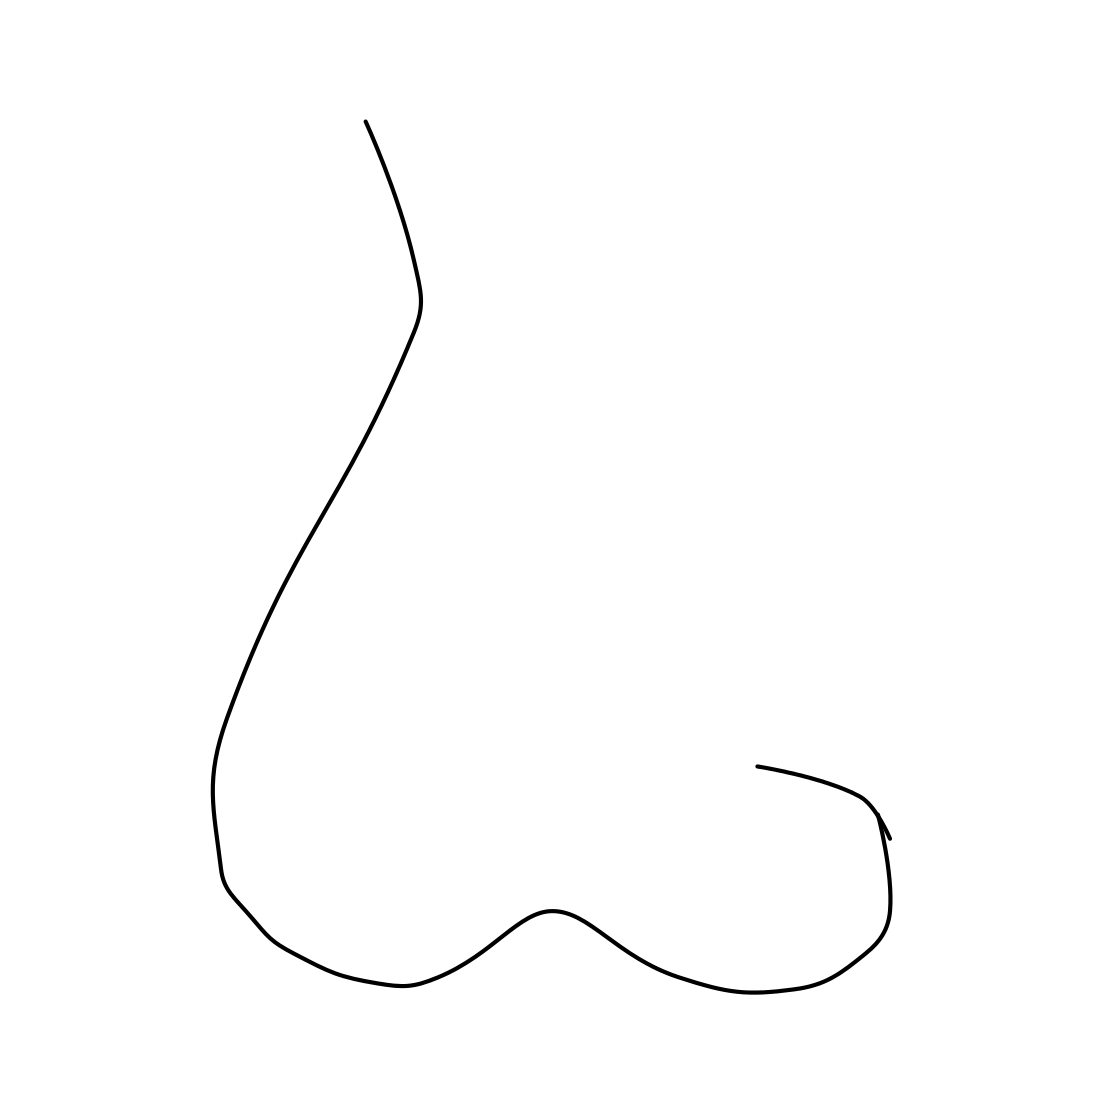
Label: nose